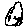
Label: circle